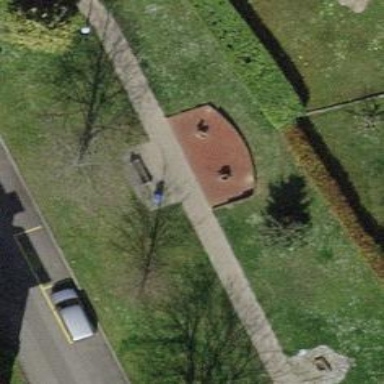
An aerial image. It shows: Playground area for leisure land.